Question: Okay, so I'm looking at a typical color chooser and it looks something like this:

If we deal with only highly saturated colors, the blending pattern behaves like this:
'''
R 255
G 0
B 0
R 255
G 0 -> 255
B 0
R 255
G 255
B 0
R 255 -> 0
G 255
B 0
R 0
G 255
B 0
R 0
G 255
B 0 -> 255
R 0
G 255
B 255
R 0
G 255 -> 0
B 255
R 0
G 0
B 255
R 0 -> 255
G 0
B 255
R 255
G 0
B 255
R 255
G 0
B 255 -> 0
R 255
G 0
B 0
'''
Is it possible to define an interpolating function f which takes a value from 0 to 1 and produces a color on this spectrum (where 0 and 1 correspond to the left and right hand sides of the spectrum posted above)? I only care about highly saturated colors (One component is always 255.). Also, I notice that this pattern blends from R to G to B. However, is there also a similar function which blends between cyan, magenta, and yellow? And while this is not correct, if f(0) produced cyan and f(1) produced yellow, then f(0.5) would produce a green color similar to the one you might achieve if you mixed two paints.
I hope this makes sense. Please feel free to have me clarify anything. Thanks!
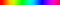
Answer: <URL> explains HSL for the scarce CSS3 web and includes a simple HSL->RGB implementation.